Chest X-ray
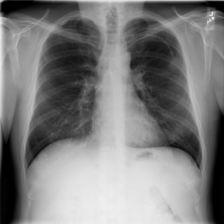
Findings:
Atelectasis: negative
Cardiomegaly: negative
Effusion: negative
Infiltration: negative
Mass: negative
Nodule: negative
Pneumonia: negative
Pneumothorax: negative
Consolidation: negative
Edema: negative
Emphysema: negative
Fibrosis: negative
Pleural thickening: negative
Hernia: negative